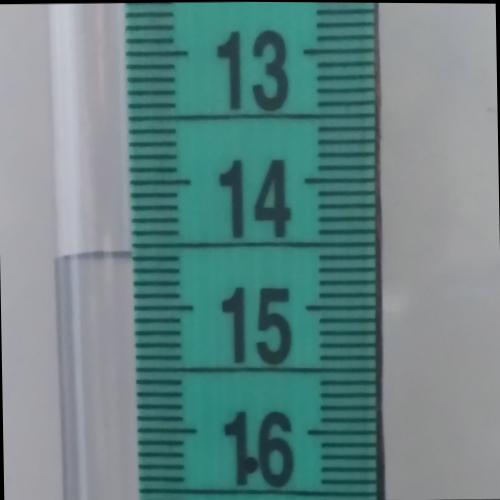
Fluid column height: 14.6 cm